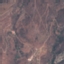
Label: HerbaceousVegetation